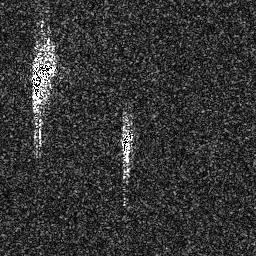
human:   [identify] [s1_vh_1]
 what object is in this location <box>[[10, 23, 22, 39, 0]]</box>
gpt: <ref>1 medium ship at the left</ref>